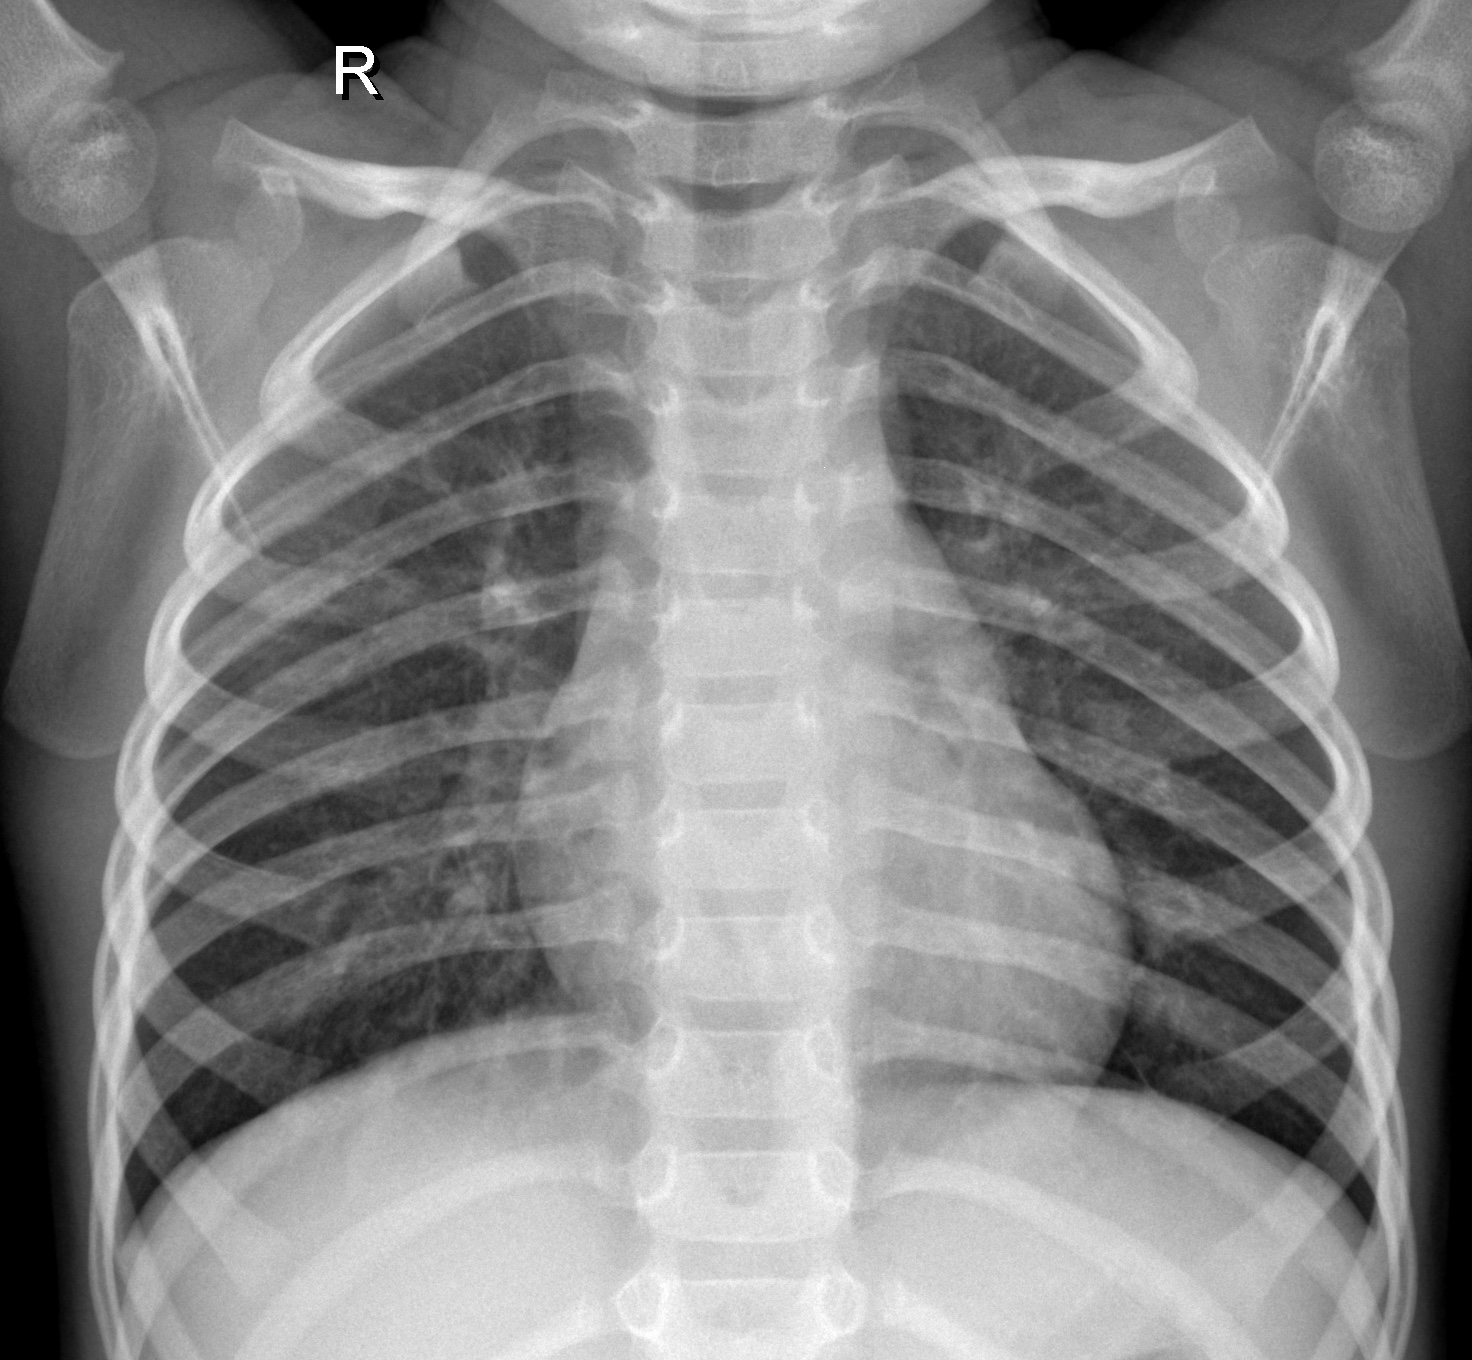
Diagnosis: NORMAL